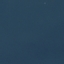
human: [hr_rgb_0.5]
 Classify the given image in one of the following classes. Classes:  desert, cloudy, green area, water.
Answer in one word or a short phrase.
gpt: water